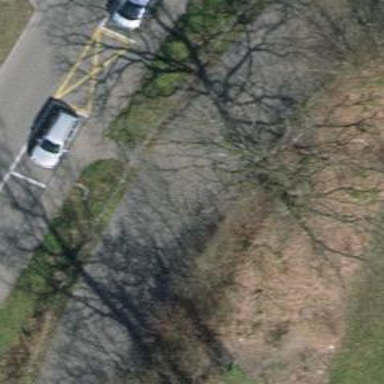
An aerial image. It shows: Unclassified road with asphalt surface.